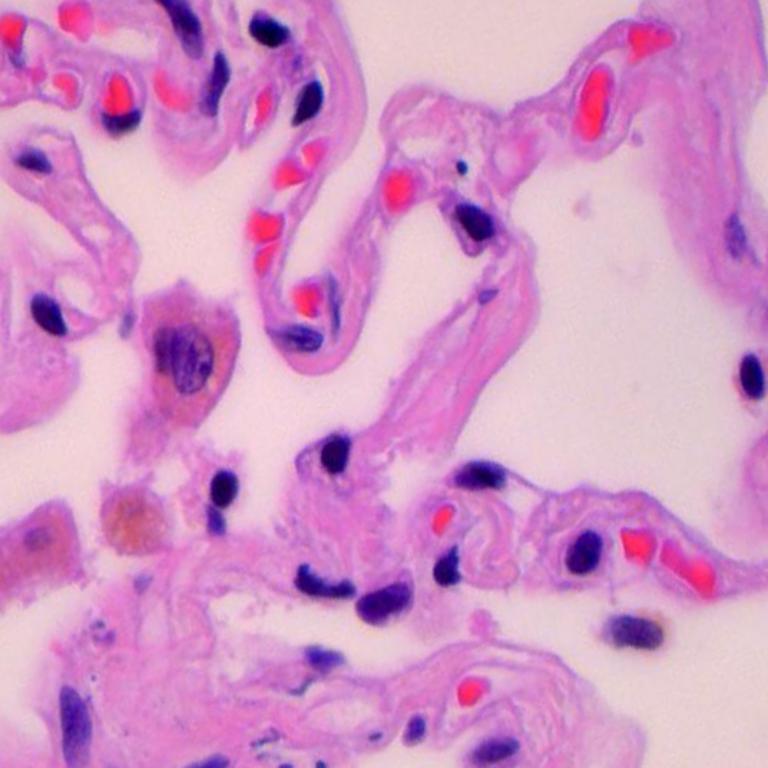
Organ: lung
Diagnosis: benign